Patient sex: F
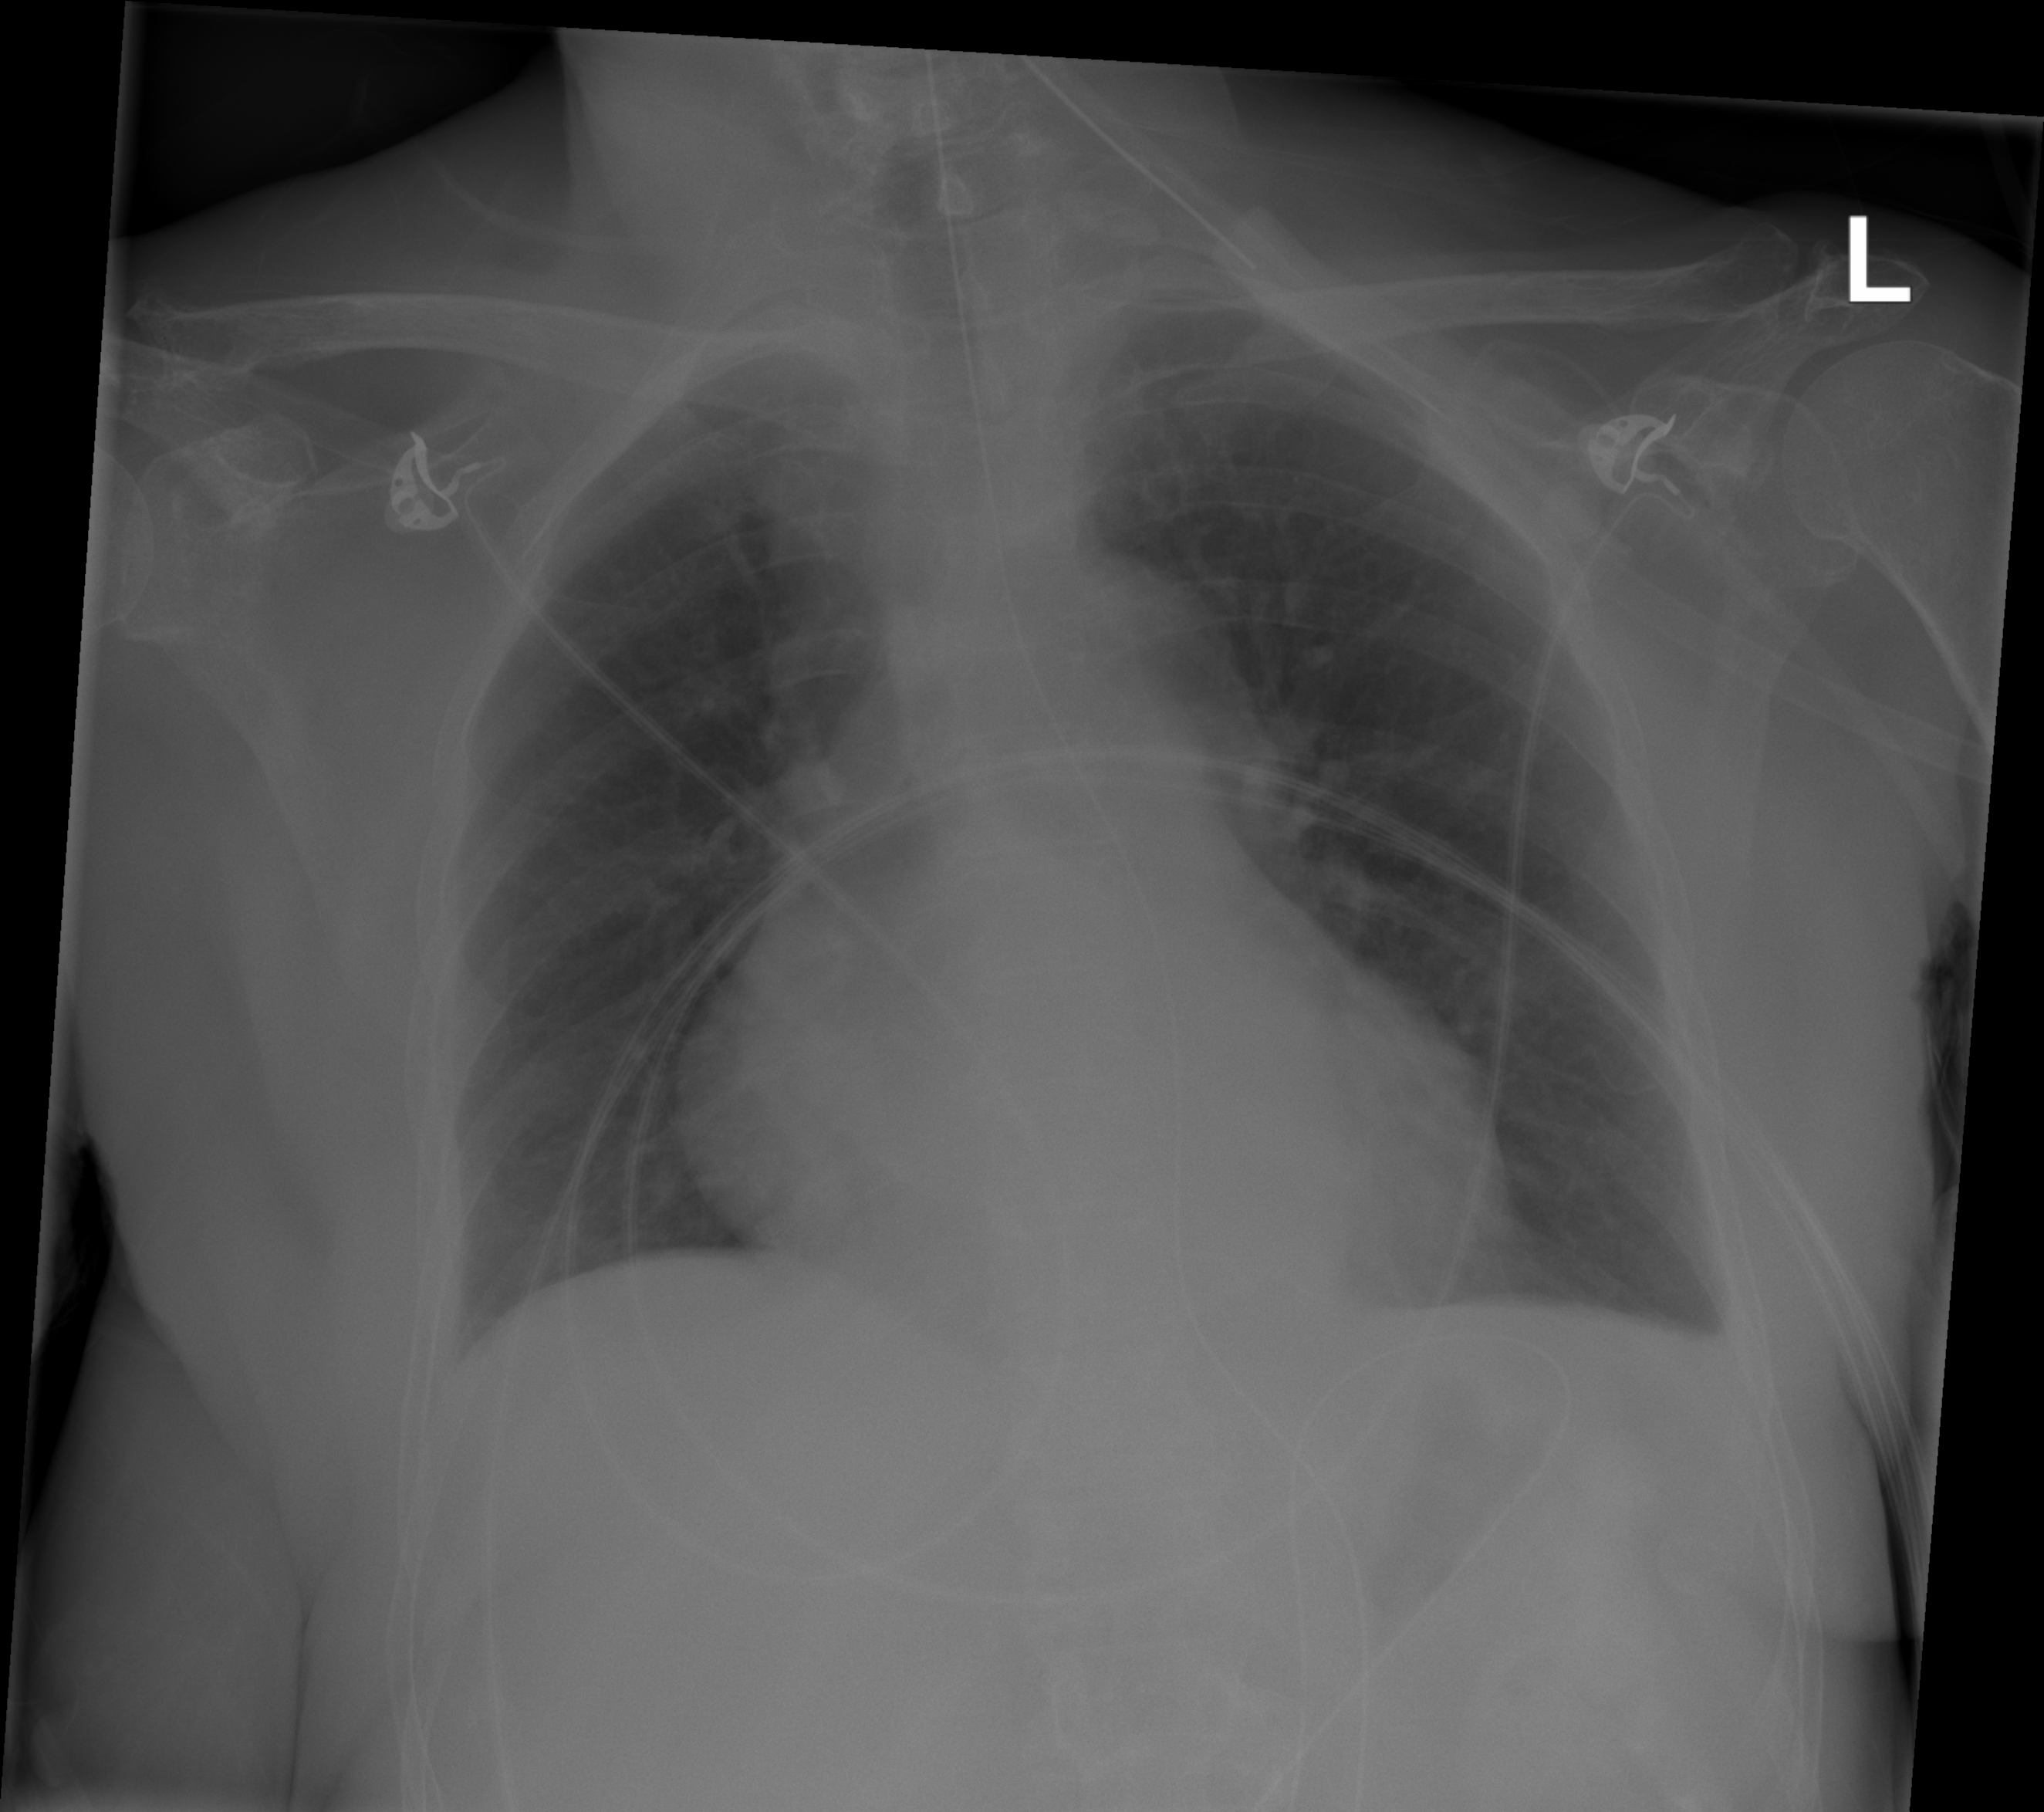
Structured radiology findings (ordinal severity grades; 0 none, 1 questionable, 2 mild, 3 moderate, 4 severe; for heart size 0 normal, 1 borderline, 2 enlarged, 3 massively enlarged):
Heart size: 2
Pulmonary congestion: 0
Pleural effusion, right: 0
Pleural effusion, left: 1
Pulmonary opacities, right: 0
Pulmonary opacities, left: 0
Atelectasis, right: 0
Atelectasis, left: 0